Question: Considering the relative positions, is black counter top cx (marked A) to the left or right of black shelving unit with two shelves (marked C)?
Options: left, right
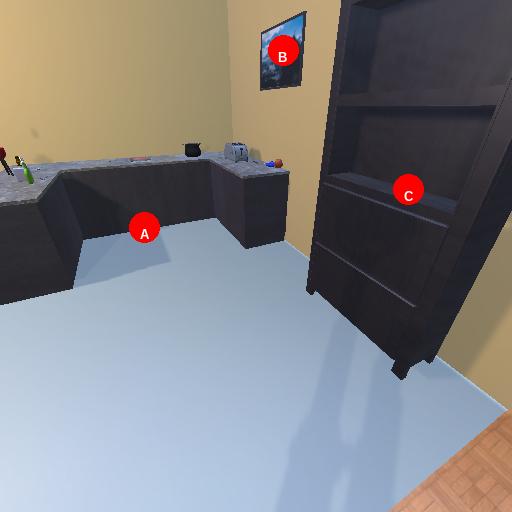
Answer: left